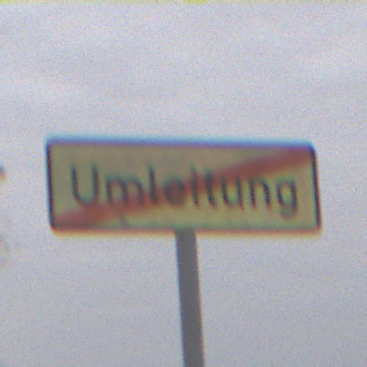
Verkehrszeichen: EndeDerUmleitungsankuendigung
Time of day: Midday
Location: Outdoor (Suburban)
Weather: Overcast
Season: NotSpecified
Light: Natural